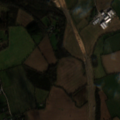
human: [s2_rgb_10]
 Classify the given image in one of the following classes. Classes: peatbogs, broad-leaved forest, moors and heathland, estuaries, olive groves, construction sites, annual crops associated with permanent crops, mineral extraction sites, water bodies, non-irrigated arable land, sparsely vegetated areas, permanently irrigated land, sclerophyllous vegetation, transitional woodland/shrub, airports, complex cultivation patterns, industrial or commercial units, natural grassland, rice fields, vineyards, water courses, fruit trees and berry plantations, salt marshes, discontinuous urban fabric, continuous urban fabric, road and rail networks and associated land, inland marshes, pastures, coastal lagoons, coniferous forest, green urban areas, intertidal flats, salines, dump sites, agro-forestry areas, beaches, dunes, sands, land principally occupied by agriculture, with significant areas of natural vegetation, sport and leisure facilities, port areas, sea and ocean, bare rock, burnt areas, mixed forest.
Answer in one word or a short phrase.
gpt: construction sites, non-irrigated arable land, pastures, mixed forest